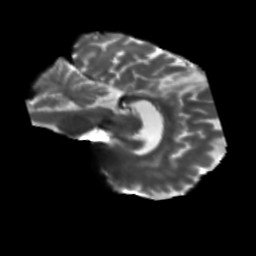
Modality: T2w
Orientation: sagittal
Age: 62
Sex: female
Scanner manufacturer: siemens
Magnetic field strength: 3 T
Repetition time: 5.25 s
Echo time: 0.08 s